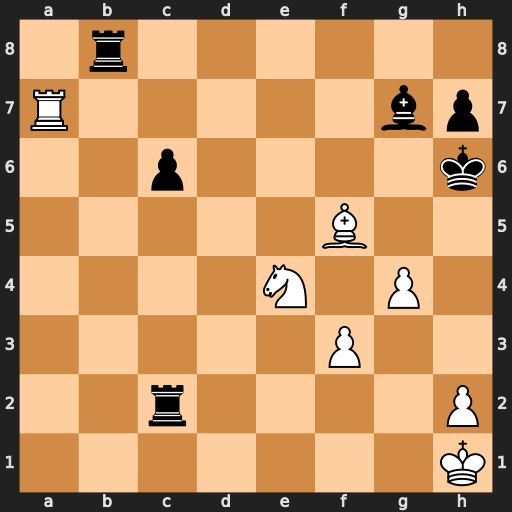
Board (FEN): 1r6/R5bp/2p4k/5B2/4N1P1/5P2/2r4P/7K
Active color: w
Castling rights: -
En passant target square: -
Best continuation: g5+ Kh5 Ng3+